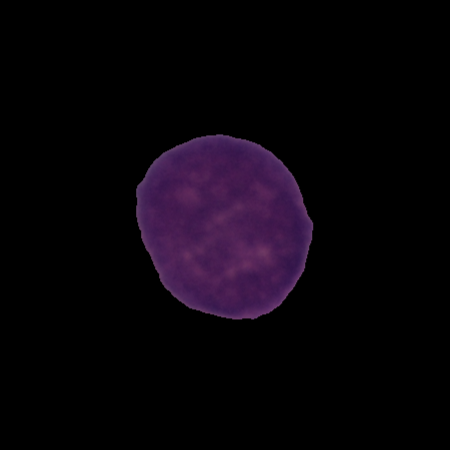
Label: cancer